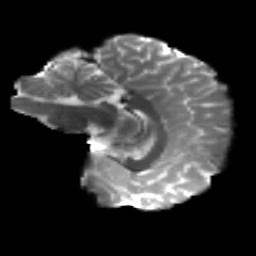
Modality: T2w
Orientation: sagittal
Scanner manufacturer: siemens
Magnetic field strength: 3 T
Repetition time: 4.16 s
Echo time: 0.0806 s